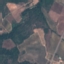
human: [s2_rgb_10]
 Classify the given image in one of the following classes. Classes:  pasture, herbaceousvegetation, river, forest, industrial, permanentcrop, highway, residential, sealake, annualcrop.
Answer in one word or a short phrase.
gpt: PermanentCrop